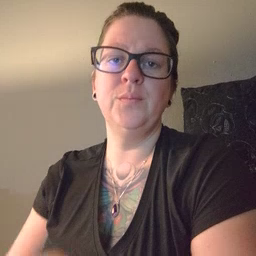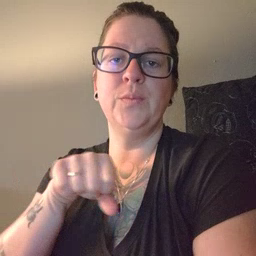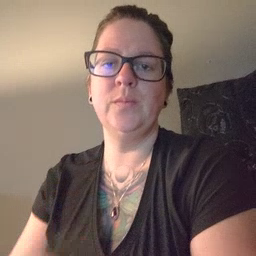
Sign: shoe